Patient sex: F
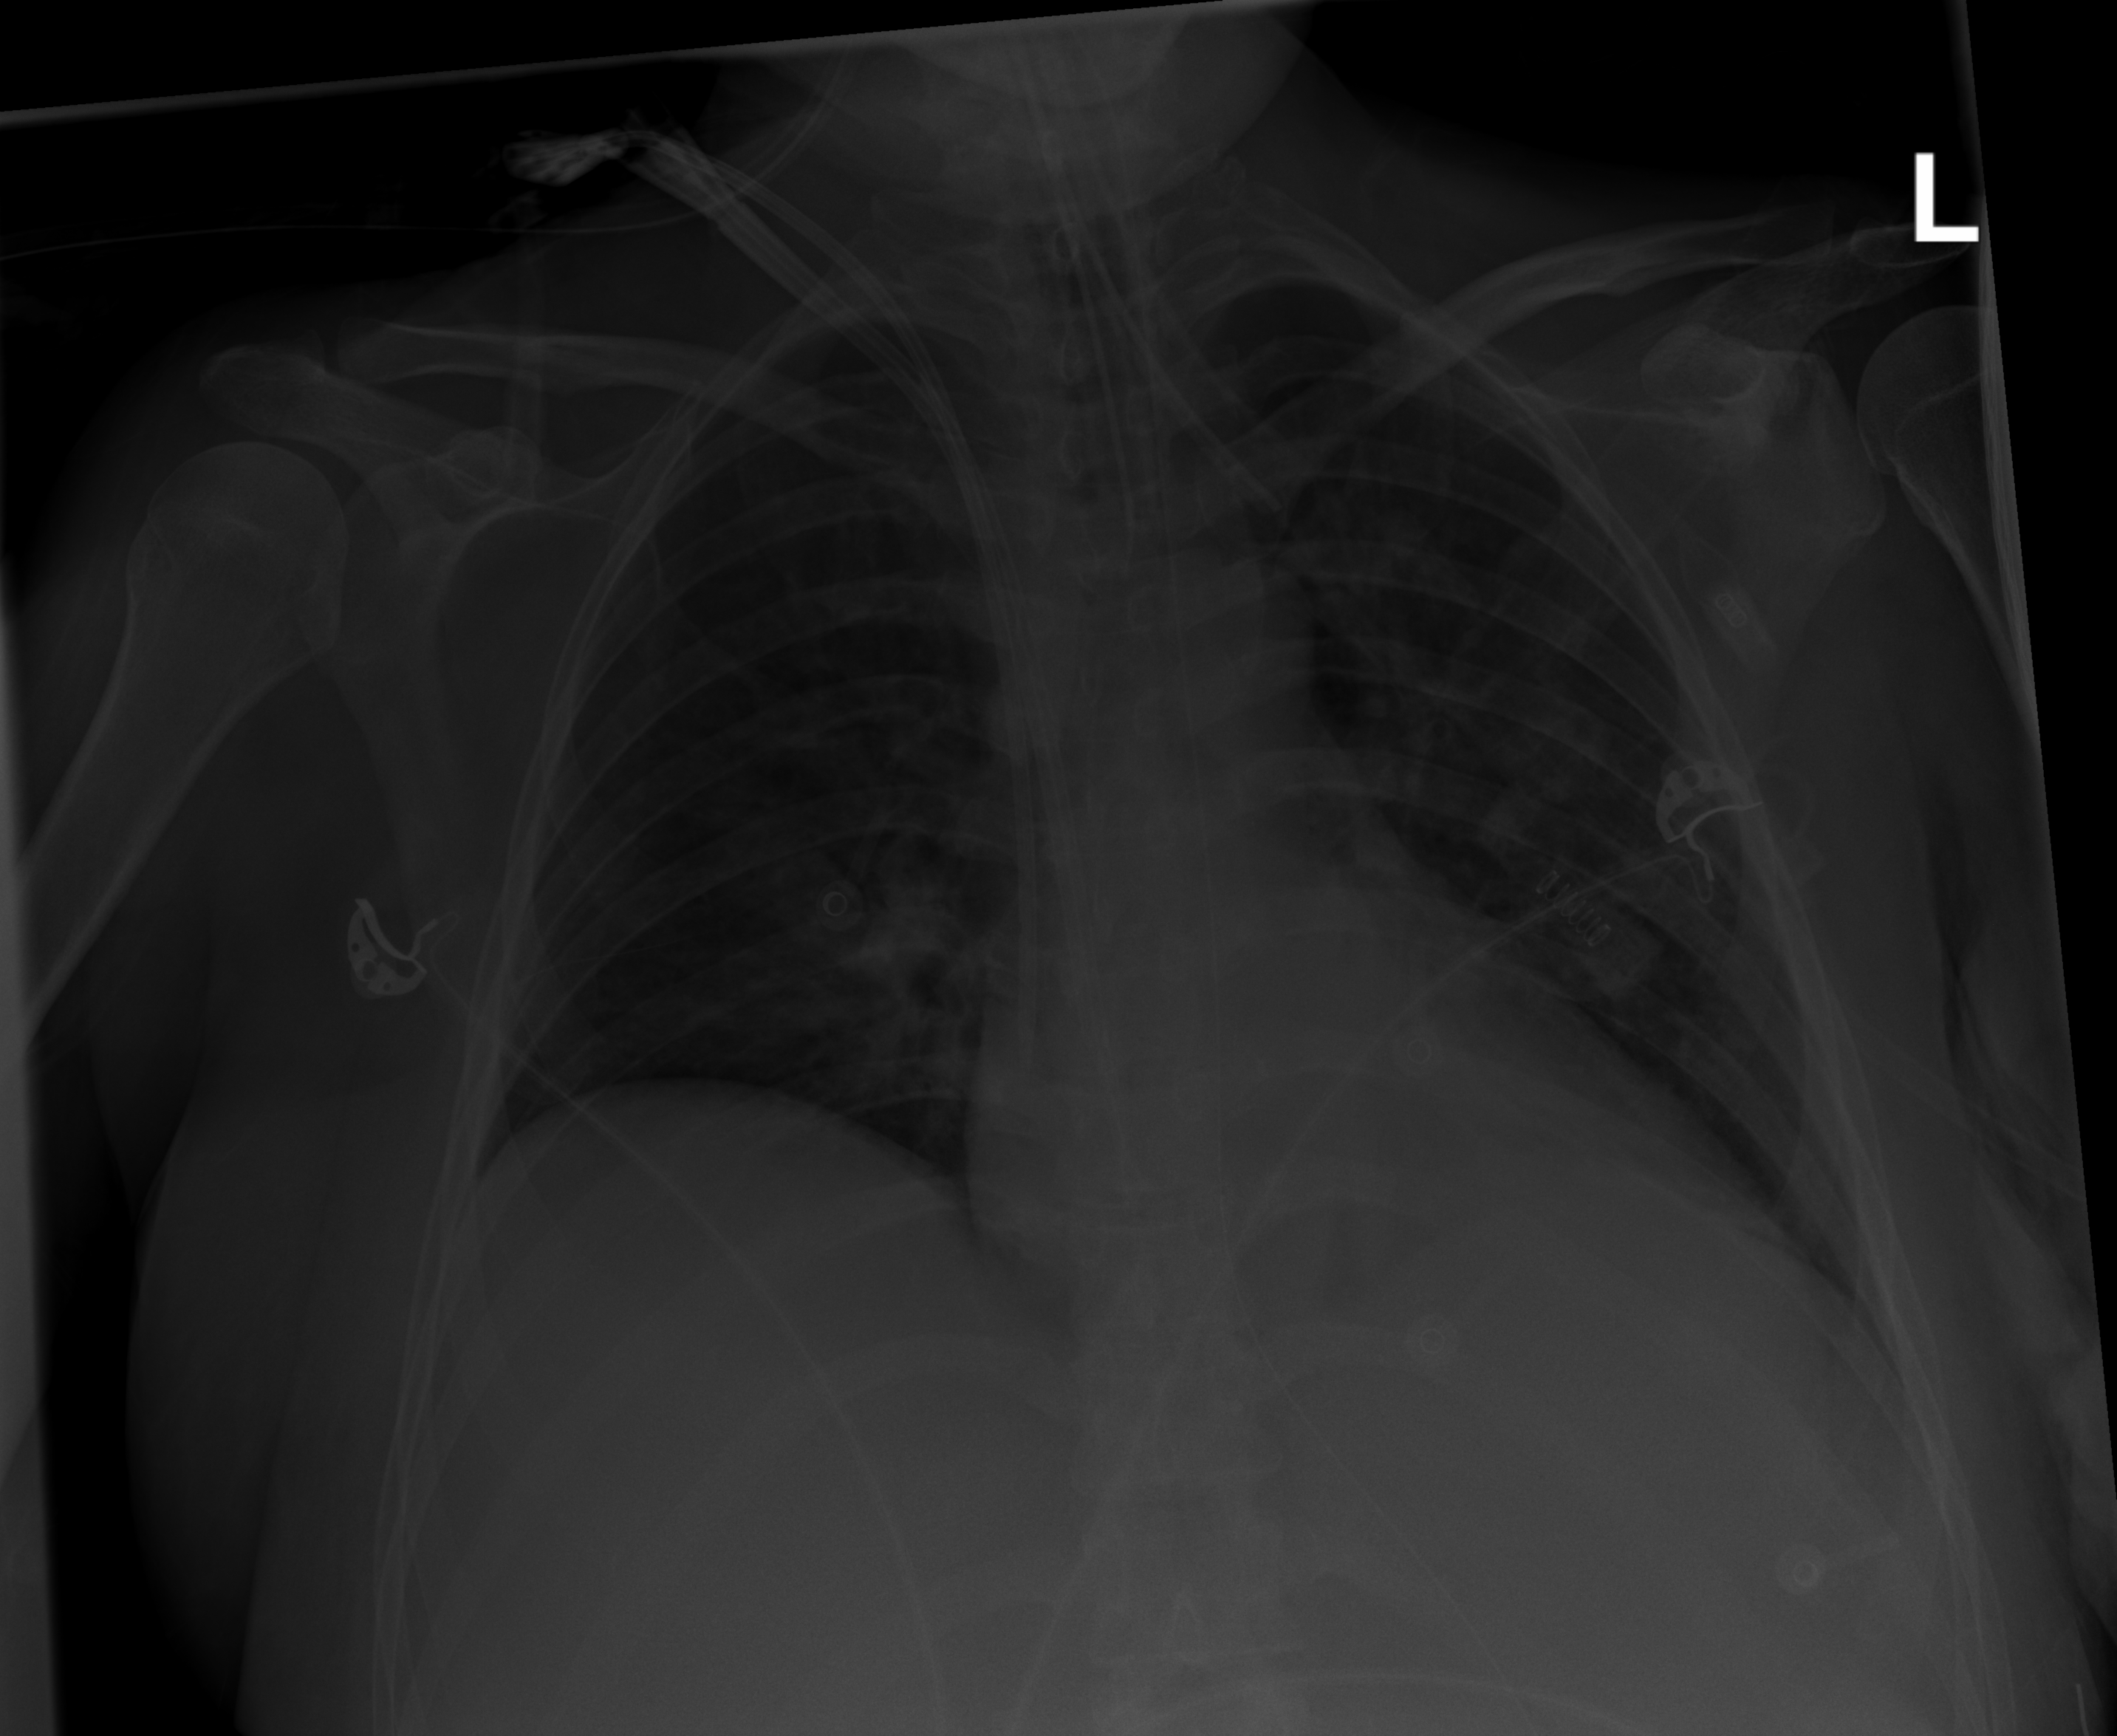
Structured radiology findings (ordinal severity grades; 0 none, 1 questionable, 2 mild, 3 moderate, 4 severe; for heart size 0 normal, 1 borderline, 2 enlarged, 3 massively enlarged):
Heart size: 2
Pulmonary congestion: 0
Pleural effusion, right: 0
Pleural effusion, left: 0
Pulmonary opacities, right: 2
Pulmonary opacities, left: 1
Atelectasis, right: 2
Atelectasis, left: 2